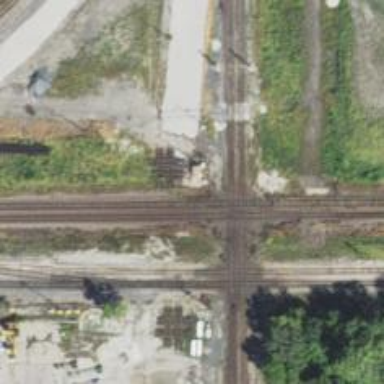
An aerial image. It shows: Railway crossing.